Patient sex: M
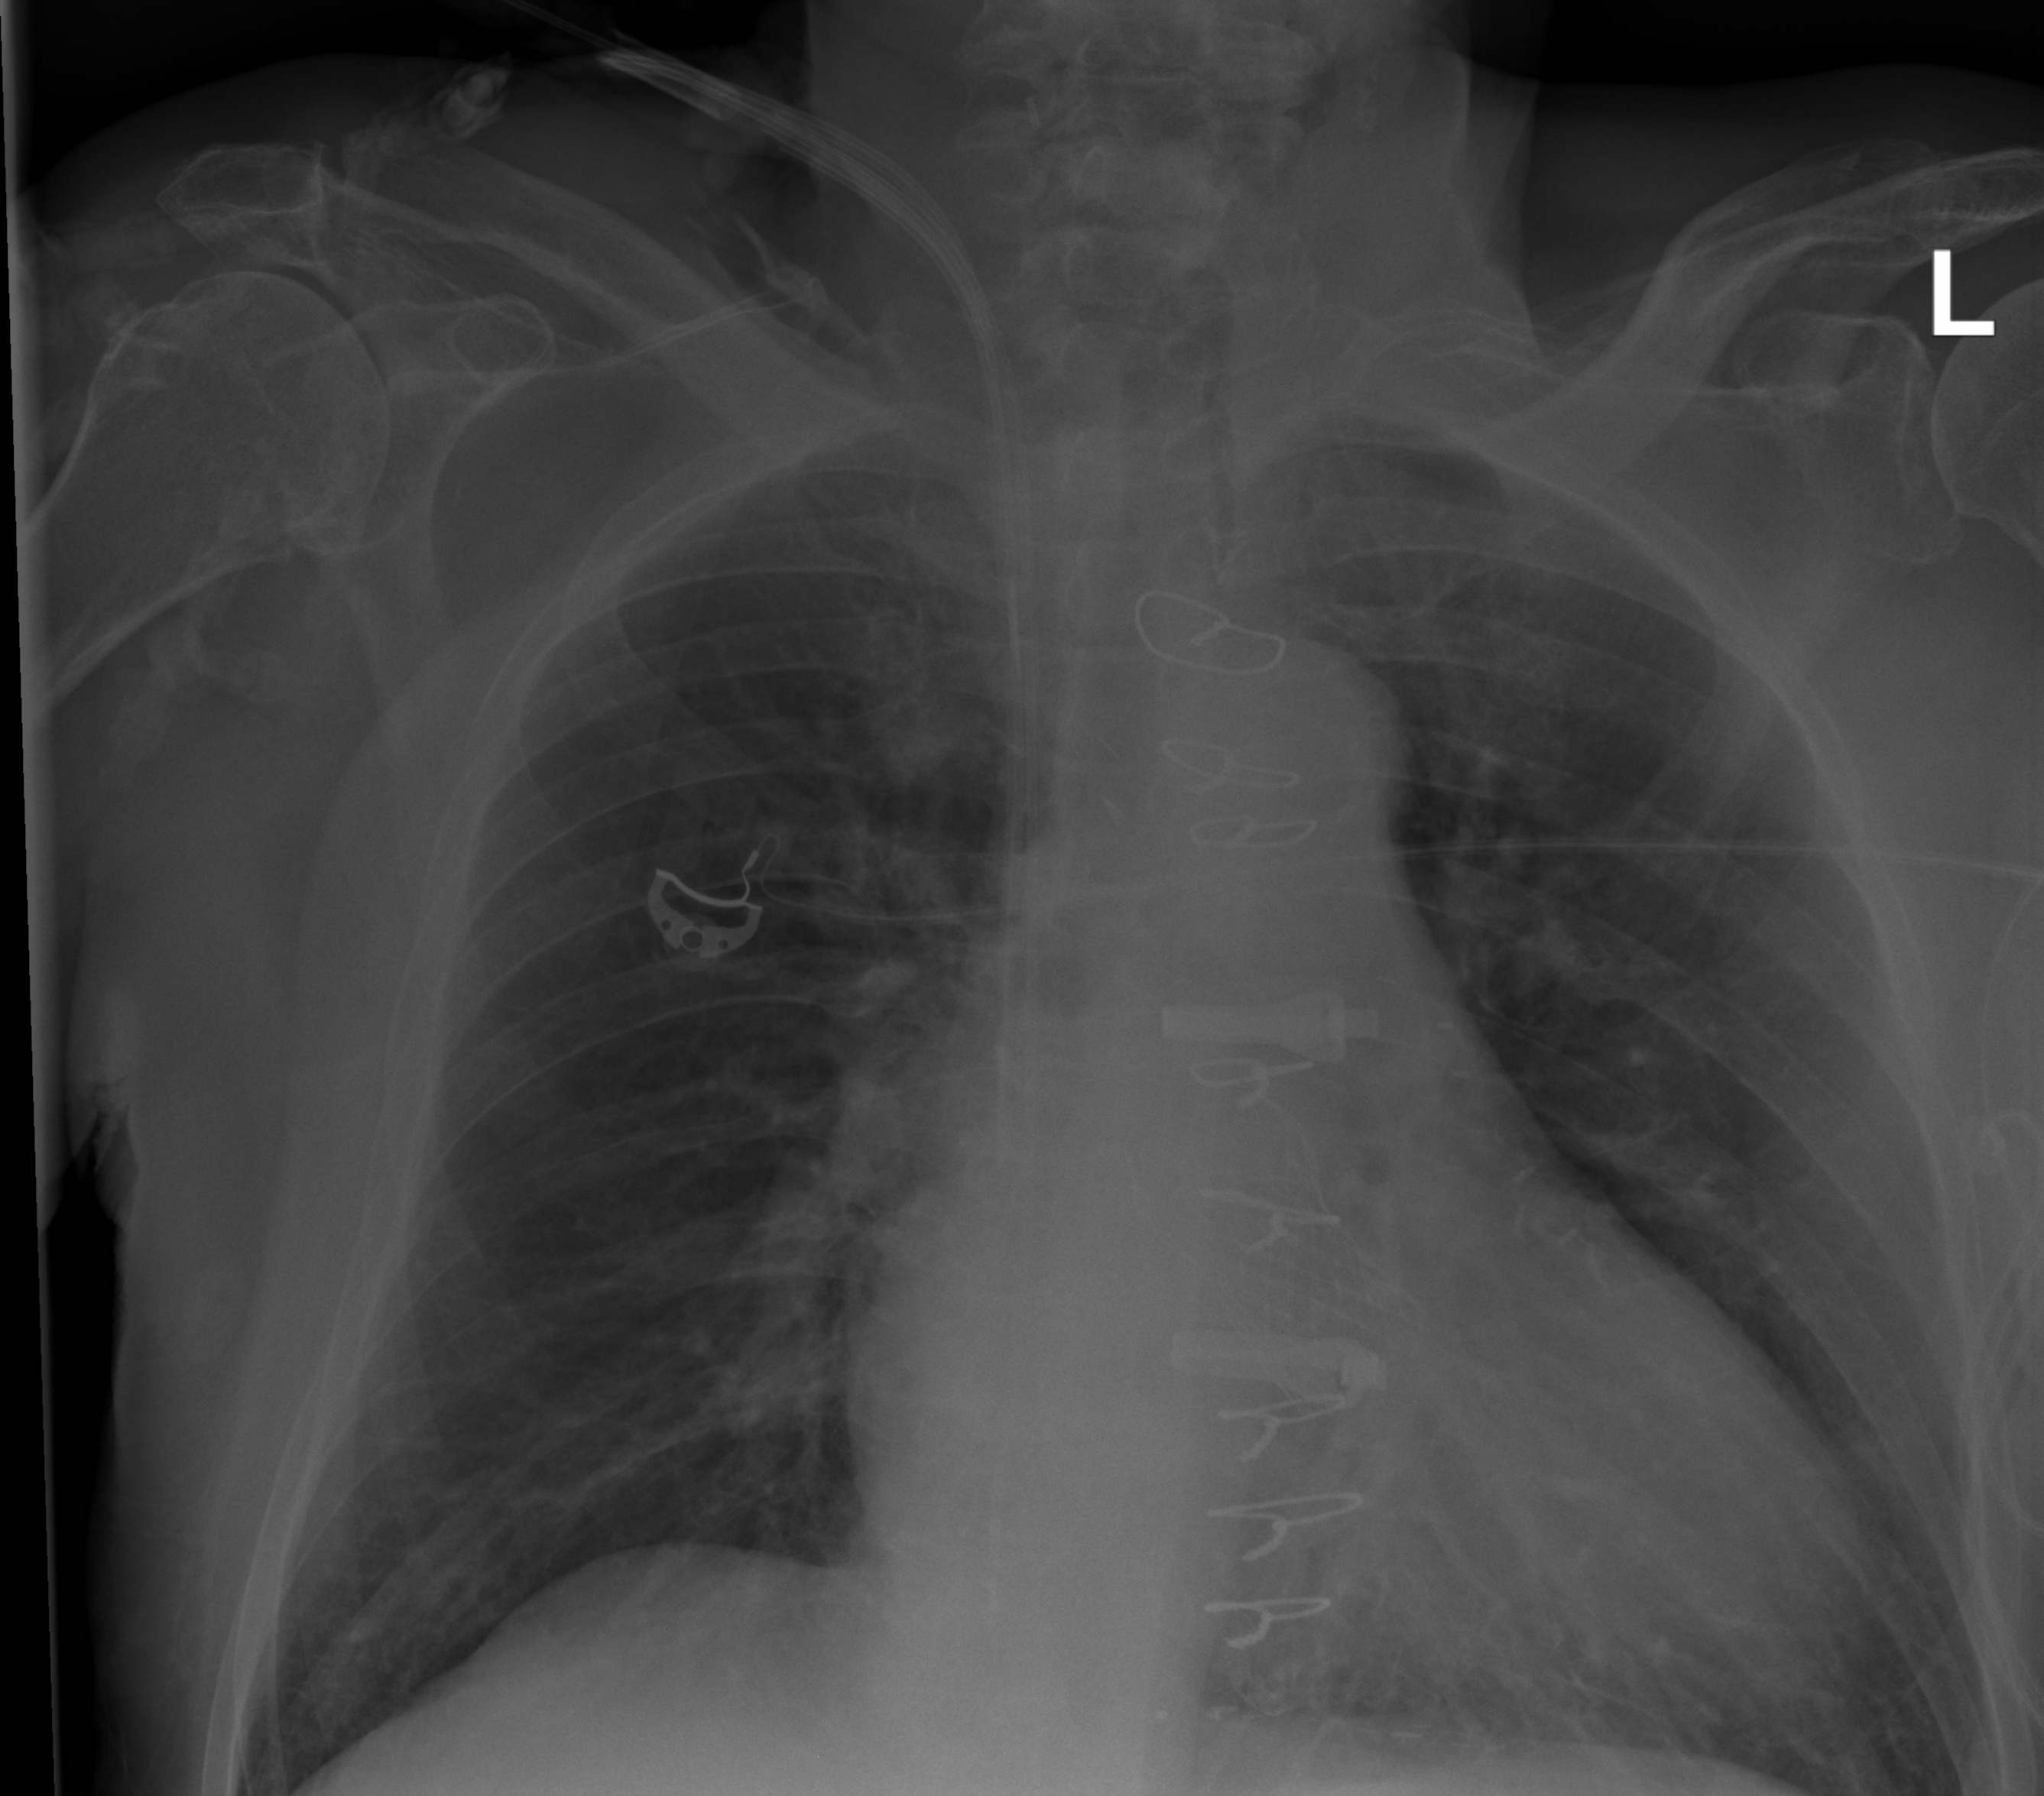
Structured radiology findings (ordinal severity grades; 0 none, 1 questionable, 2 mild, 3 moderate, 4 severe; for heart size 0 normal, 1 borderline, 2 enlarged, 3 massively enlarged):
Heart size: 2
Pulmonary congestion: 1
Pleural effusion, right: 0
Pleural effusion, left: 0
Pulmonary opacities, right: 0
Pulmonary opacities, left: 0
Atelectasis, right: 0
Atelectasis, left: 0